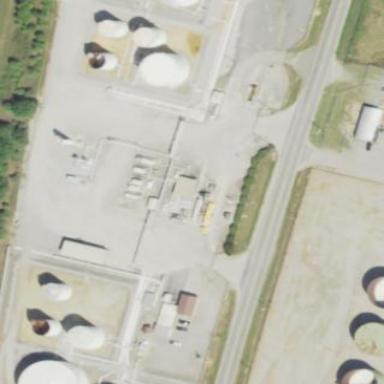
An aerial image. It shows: Industrial area designated as petroleum terminal.